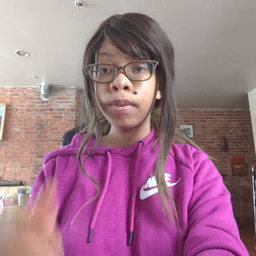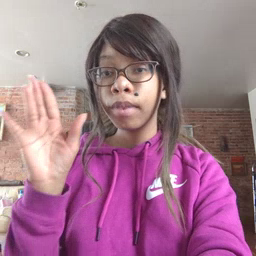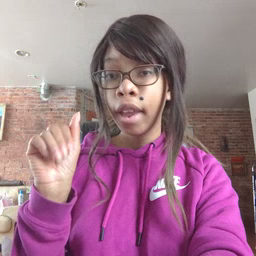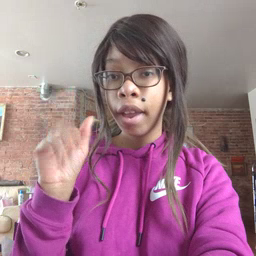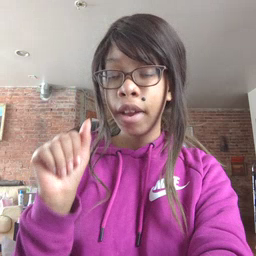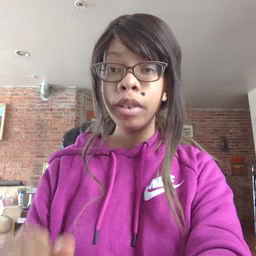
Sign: bye